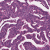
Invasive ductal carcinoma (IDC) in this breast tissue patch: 1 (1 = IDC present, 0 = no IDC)